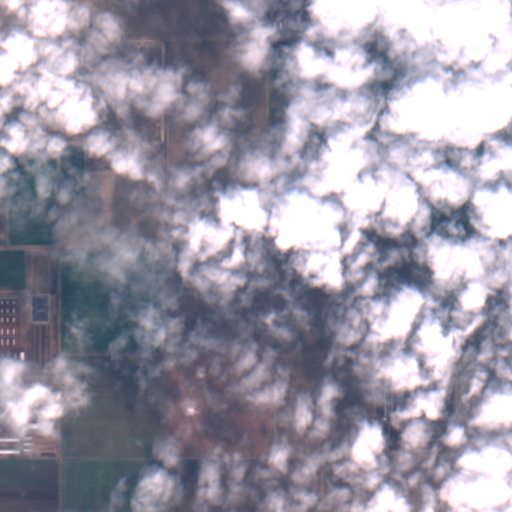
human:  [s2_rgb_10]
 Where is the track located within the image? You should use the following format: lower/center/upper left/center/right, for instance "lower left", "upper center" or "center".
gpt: There is no track in the image.